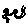
Label: zigzag